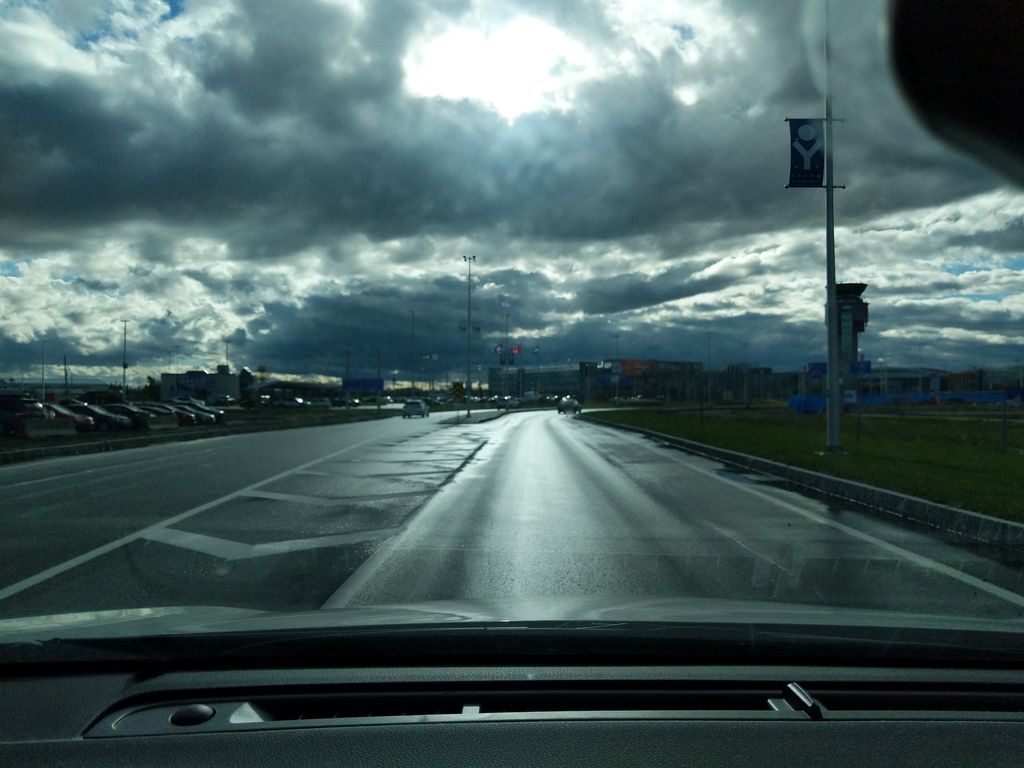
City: quebec_city